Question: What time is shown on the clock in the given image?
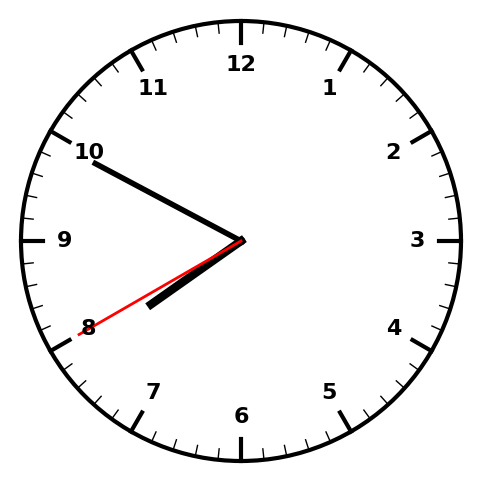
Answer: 07:49:40